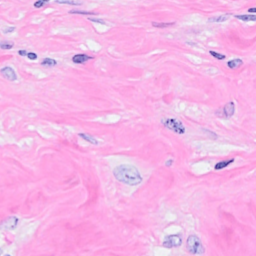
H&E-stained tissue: Breast